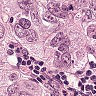
Metastatic tissue present: yes